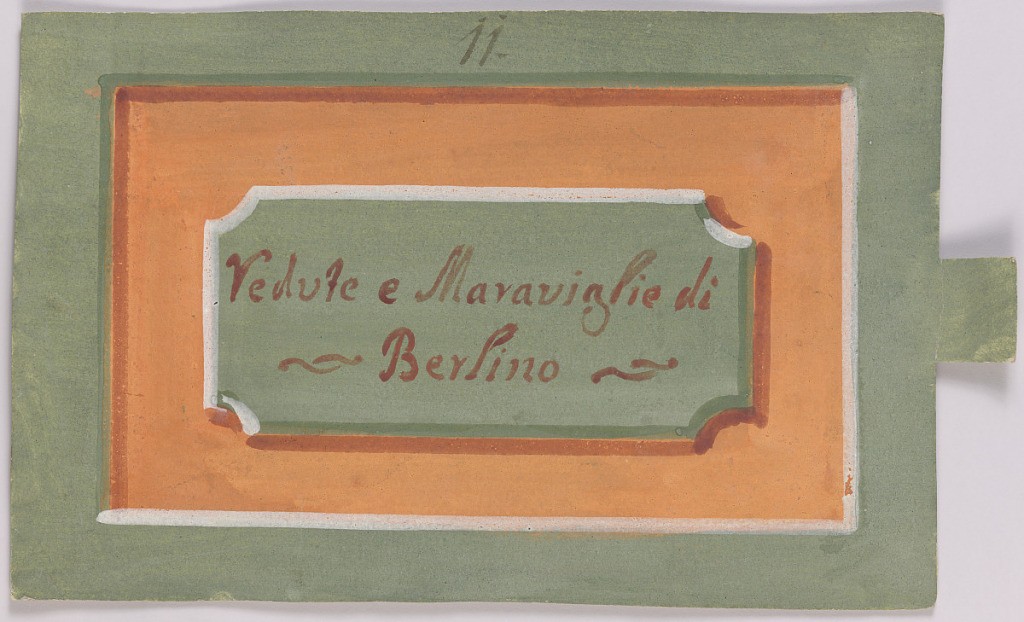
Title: Peep-Show Print
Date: mid-18th century
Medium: Engraving and brush and wash on paper
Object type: Print
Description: Peep-show print